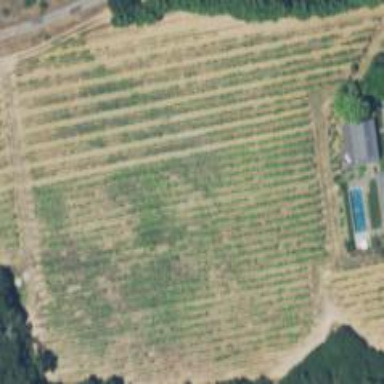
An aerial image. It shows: Vineyard where grapes are grown.